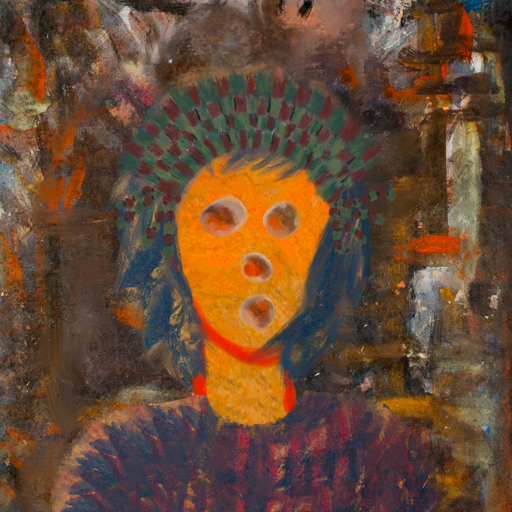
Background: GypsyQueen, Head And Neck Front: Sisters, Face Front: Rupkatha, Bust: In_The_Sun, Hair Front: InTheSun, Head Accessory: After_Raid_Crown, Second Necklace: Blank, Necklace: Blank, Baby: Blank